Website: macys
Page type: billing-address
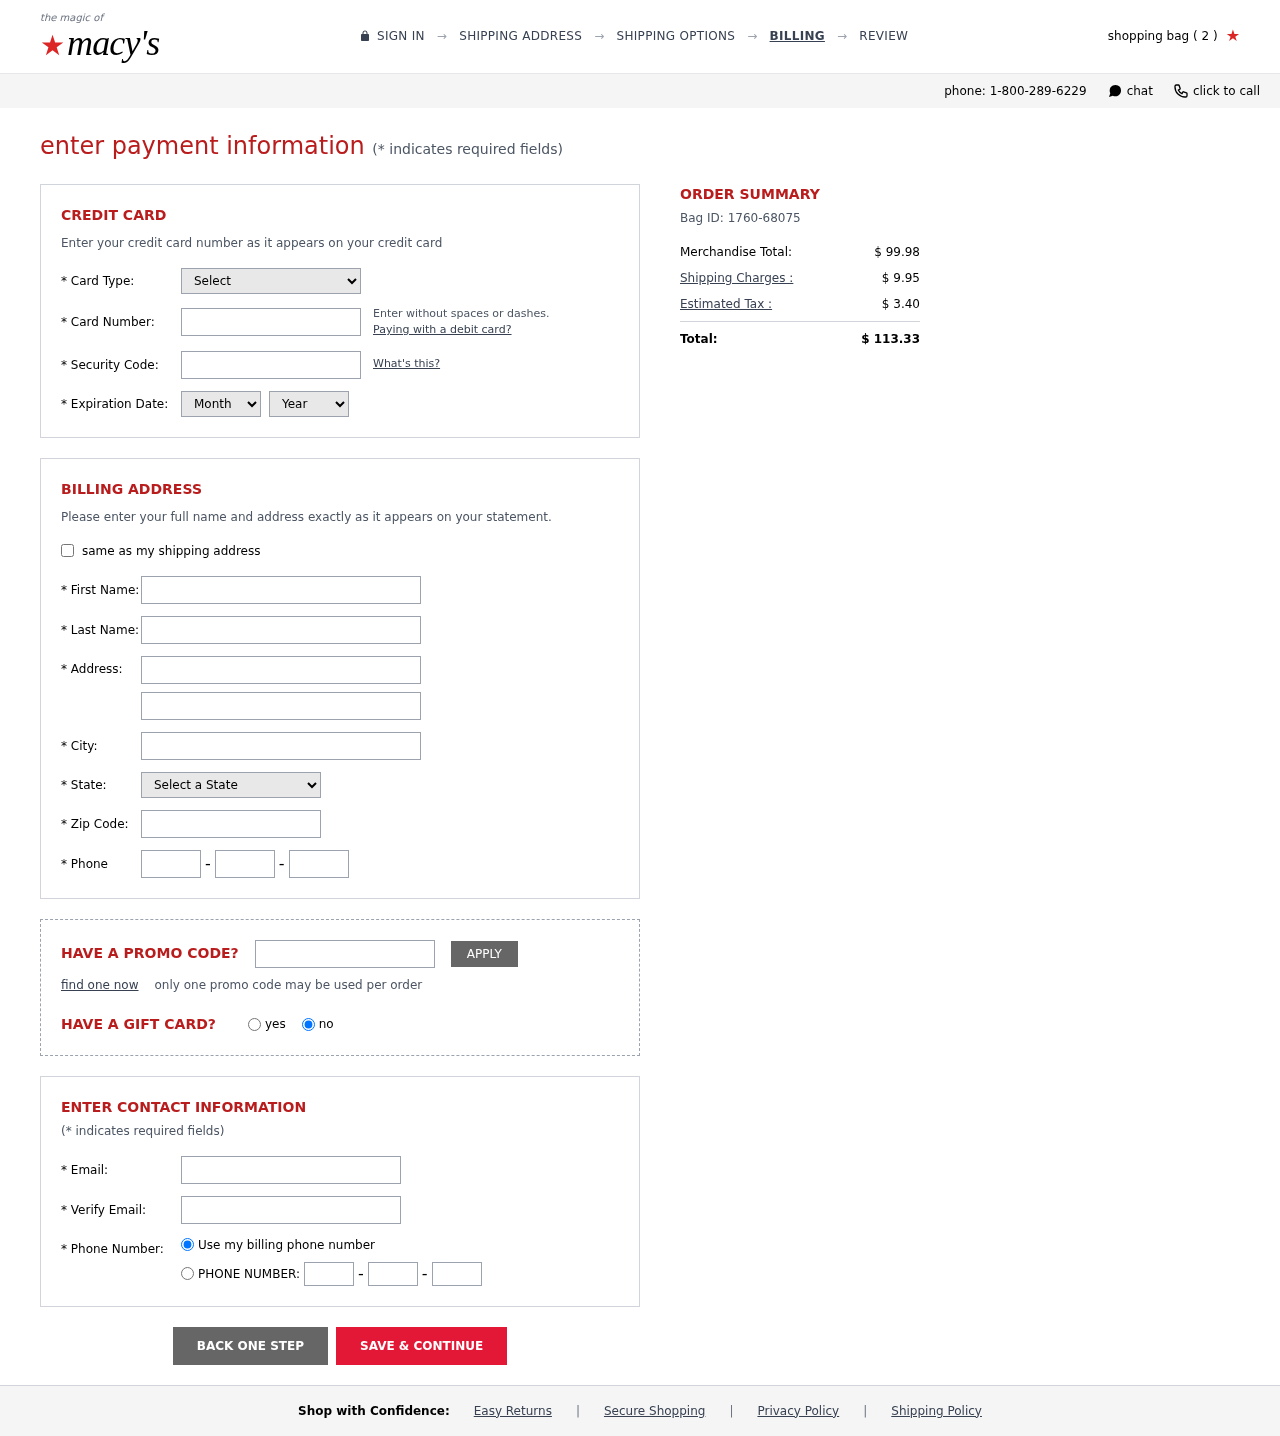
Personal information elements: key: PII_CARD_CVV
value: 032
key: PII_CARD_EXPIRY_MONTH
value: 03
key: PII_CARD_EXPIRY_YEAR
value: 30
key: PII_CARD_NUMBER
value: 6011 5420 1374 9796
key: PII_CARD_TYPE
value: Discover
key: PII_CITY
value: New Gary
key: PII_EMAIL
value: matthewrosario@yahoo.com
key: PII_FIRSTNAME
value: Matthew
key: PII_LASTNAME
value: Rosario
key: PII_PHONE_AREA
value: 623
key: PII_PHONE_PREFIX
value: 915
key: PII_PHONE_SUFFIX
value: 6178
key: PII_POSTCODE
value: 07414
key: PII_STATE_ABBR
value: HI
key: PII_STREET
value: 24297 Ashley Knoll Apt. 112
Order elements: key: ORDER_NUM_ITEMS
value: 2
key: ORDER_ID
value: Bag ID: 1760-68075
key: ORDER_SUBTOTAL
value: $ 99.98
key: ORDER_SHIPPING_COST
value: $ 9.95
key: ORDER_TAX
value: $ 3.40
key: ORDER_TOTAL
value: $ 113.33